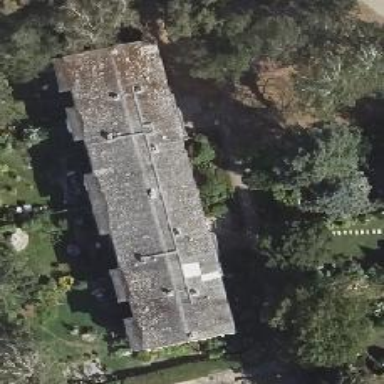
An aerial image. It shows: Gabled roof adorns the apartments building.